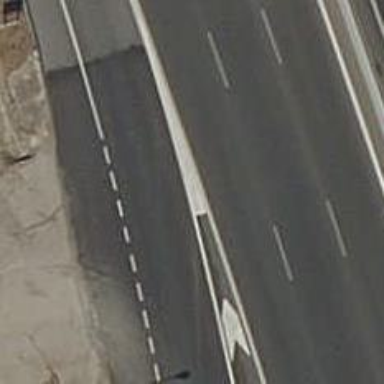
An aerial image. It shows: Motorway link.